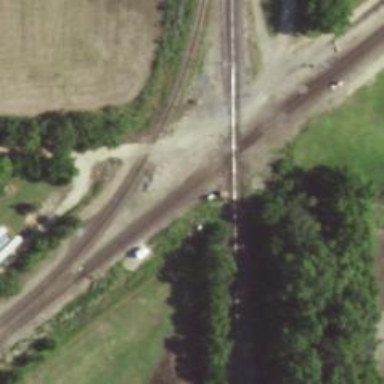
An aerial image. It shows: Railway junction.